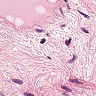
Metastatic tissue present: no